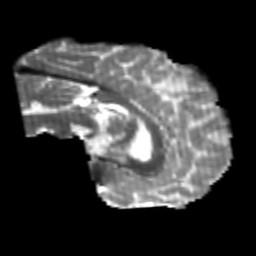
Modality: T2w
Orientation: sagittal
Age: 22
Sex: male
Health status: healthy
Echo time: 0.074 s